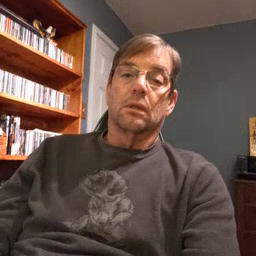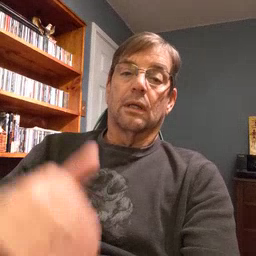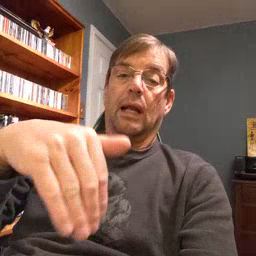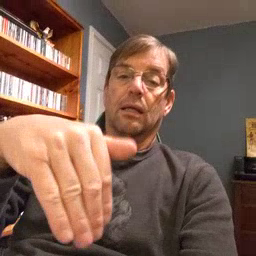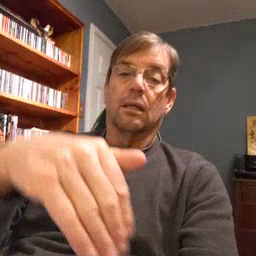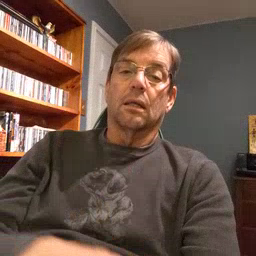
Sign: night